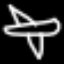
Label: airplane